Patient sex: M
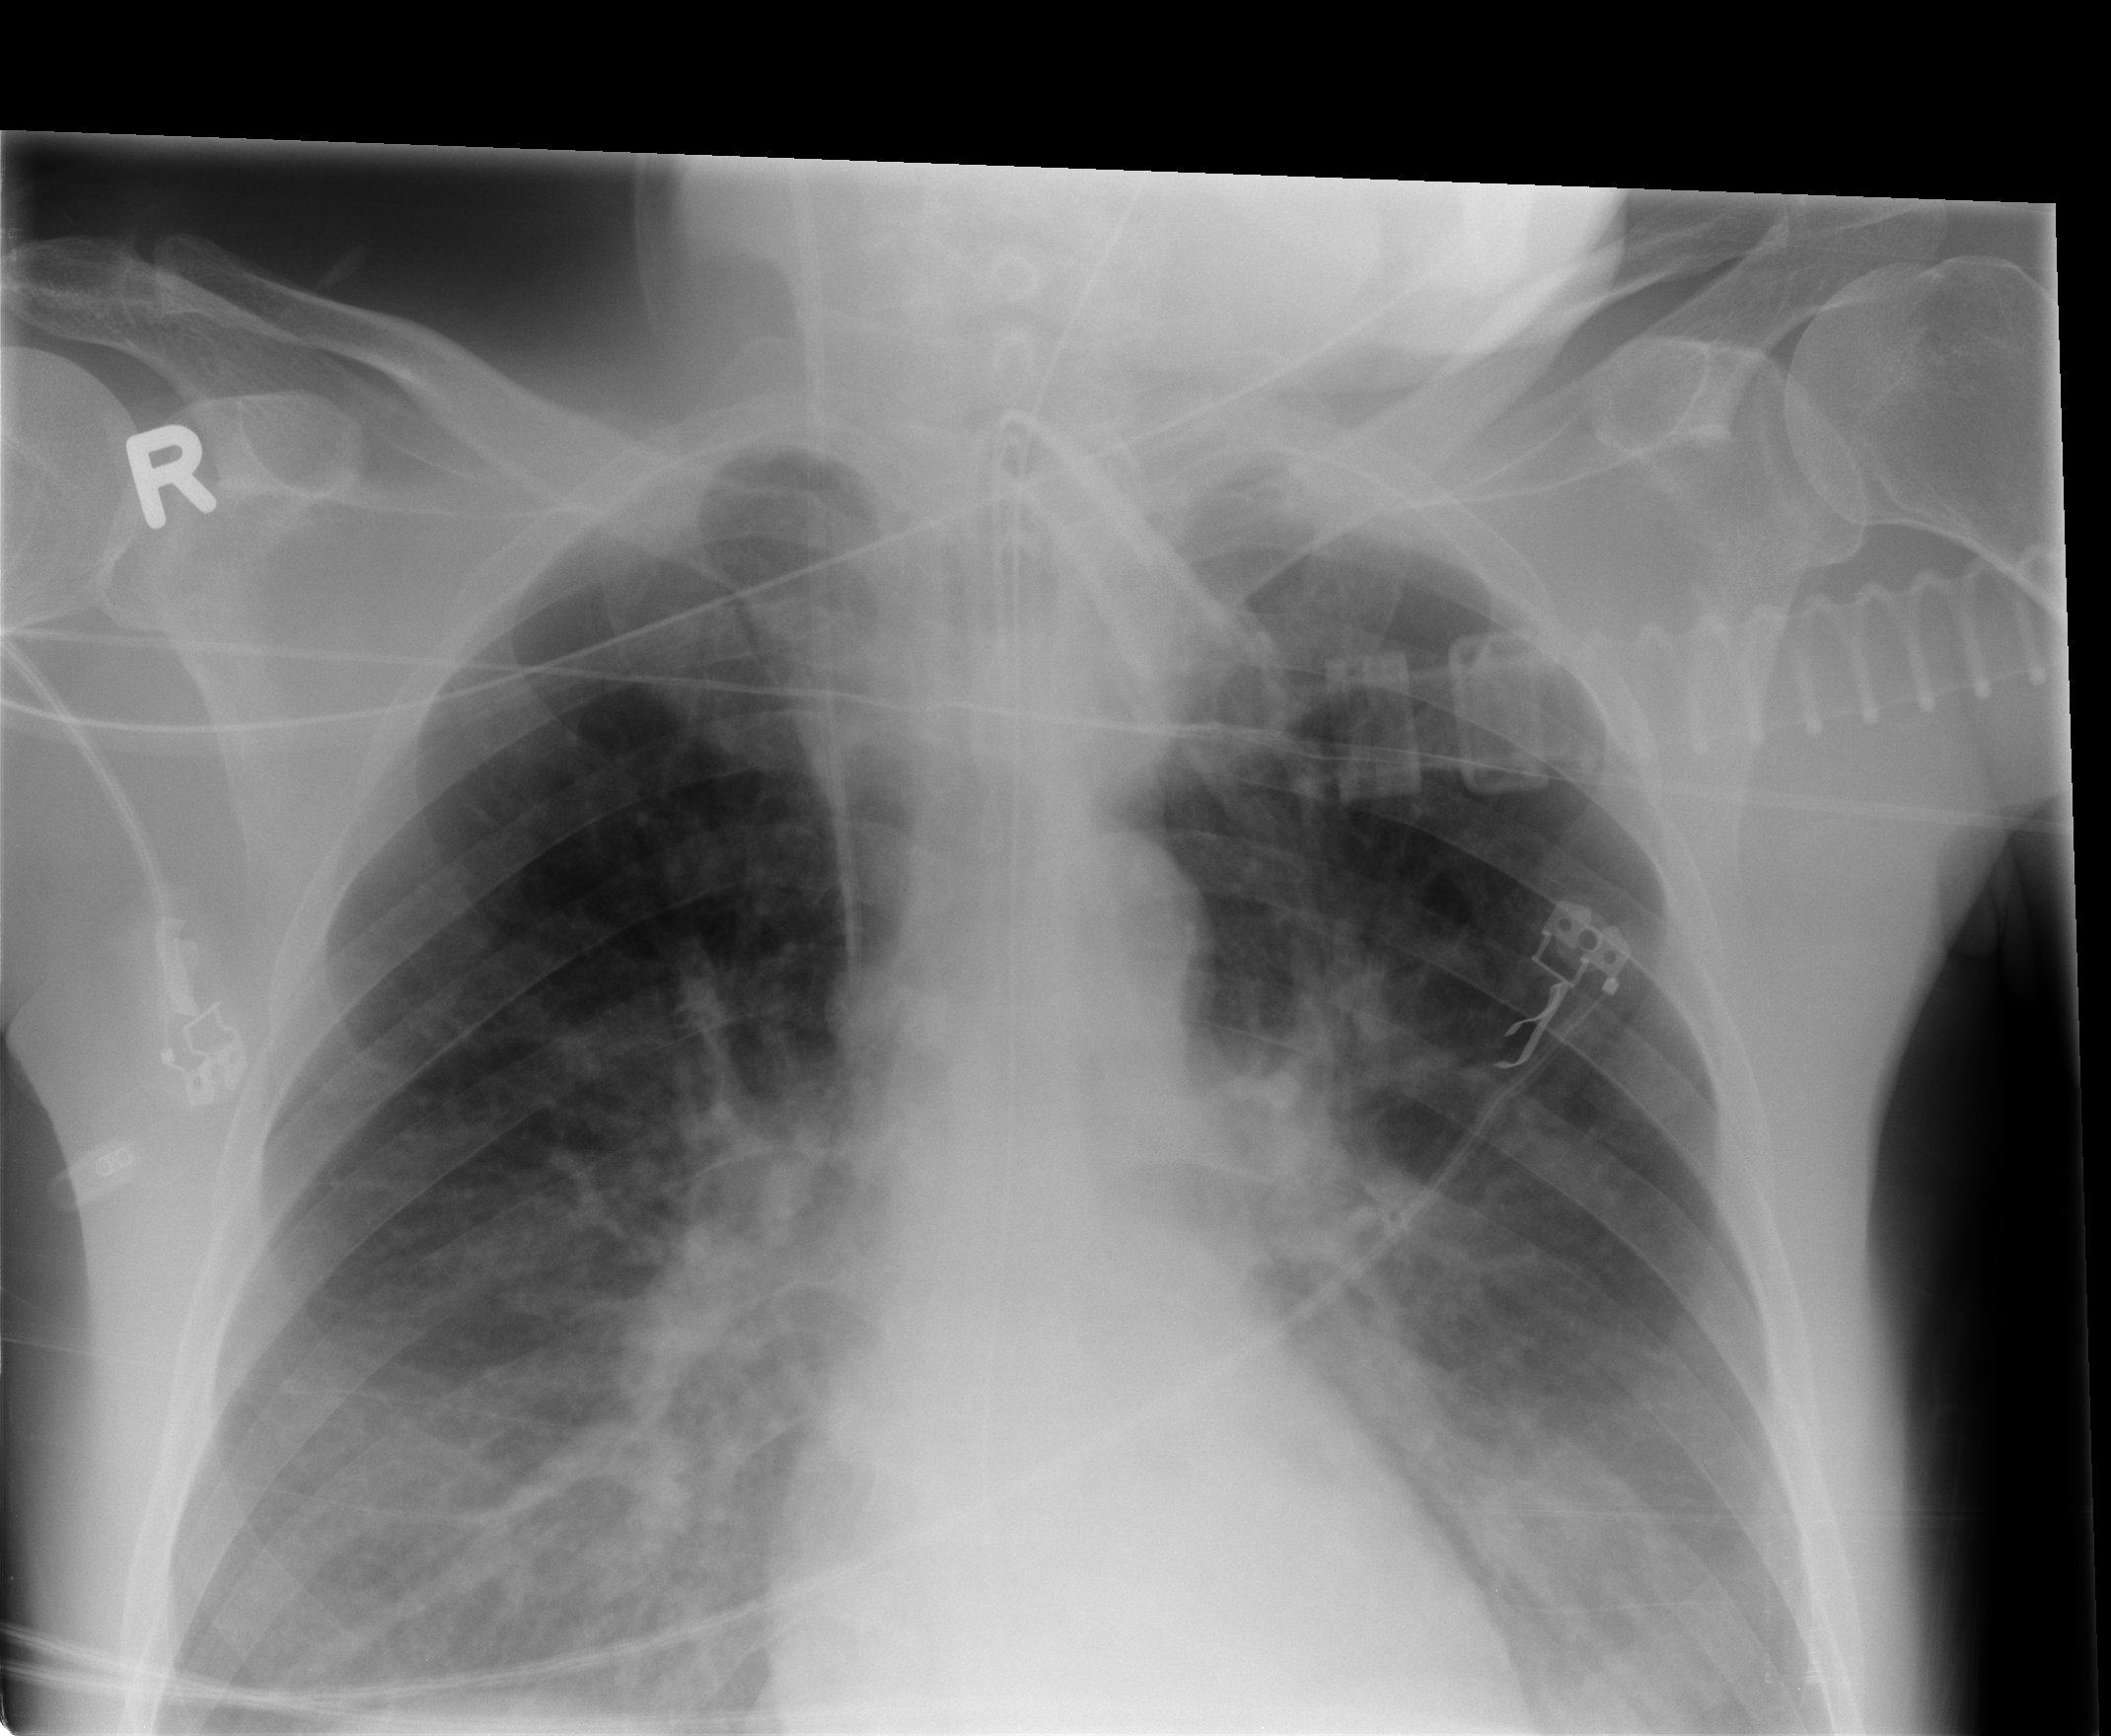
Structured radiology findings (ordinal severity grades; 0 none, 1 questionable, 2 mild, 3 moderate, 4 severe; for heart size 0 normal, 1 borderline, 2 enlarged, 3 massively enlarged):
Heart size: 0
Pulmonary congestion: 0
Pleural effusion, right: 2
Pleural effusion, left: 2
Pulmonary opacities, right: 0
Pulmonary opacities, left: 0
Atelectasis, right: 0
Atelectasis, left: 2